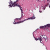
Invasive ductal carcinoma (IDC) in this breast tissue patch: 0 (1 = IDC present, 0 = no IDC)